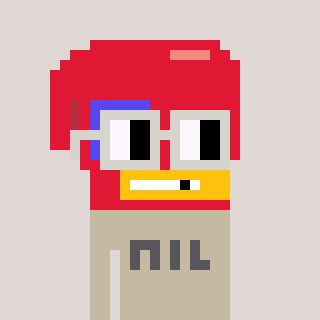
a pixel art character with square light gray glasses, a boxing glove-shaped head and a bege-colored body on a warm background